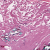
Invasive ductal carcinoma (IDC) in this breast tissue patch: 0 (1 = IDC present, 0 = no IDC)